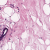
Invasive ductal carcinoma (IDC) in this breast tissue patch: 0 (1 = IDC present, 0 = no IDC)